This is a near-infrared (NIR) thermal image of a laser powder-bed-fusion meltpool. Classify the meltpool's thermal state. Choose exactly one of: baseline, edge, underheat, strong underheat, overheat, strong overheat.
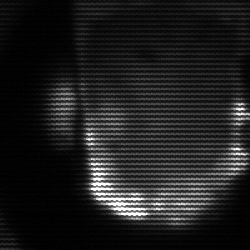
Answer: baseline